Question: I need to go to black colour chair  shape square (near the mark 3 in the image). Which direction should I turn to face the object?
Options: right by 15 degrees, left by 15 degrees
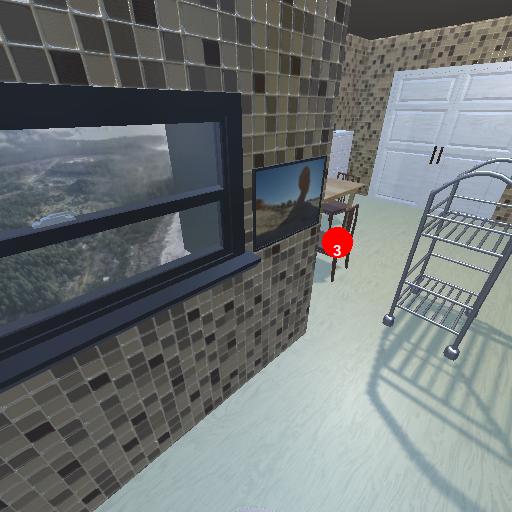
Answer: right by 15 degrees